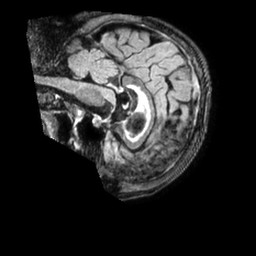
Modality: FLAIR
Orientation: sagittal
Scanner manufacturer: philips
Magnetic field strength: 1.5 T
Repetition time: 4.8 s
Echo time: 0.3539 s